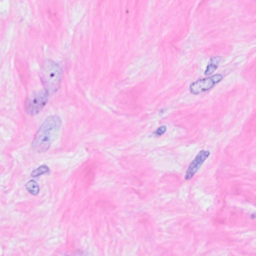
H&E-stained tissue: Breast